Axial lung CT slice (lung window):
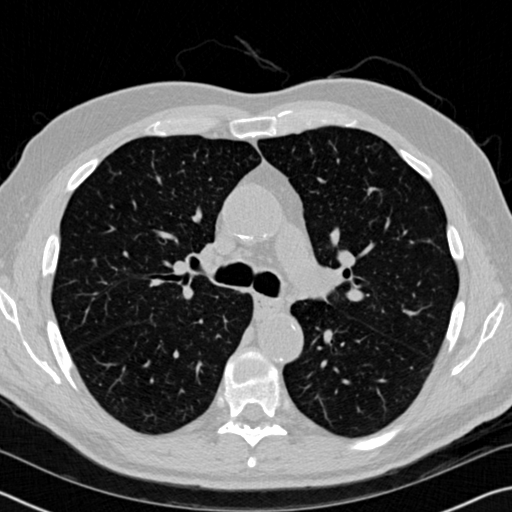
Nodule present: no